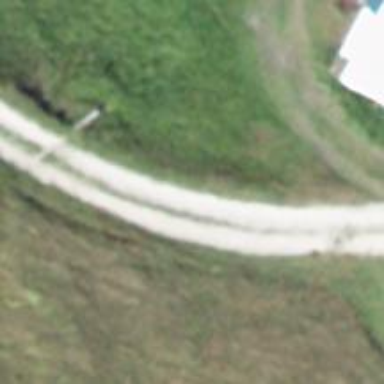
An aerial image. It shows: Gravel track with Grade 3 quality.